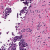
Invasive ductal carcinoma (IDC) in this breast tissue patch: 0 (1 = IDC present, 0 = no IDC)